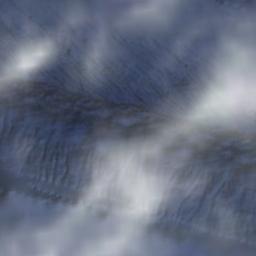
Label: cloud